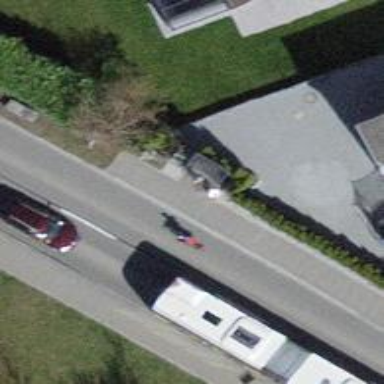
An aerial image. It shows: Bus stop with shelter. It is platform for public transport.